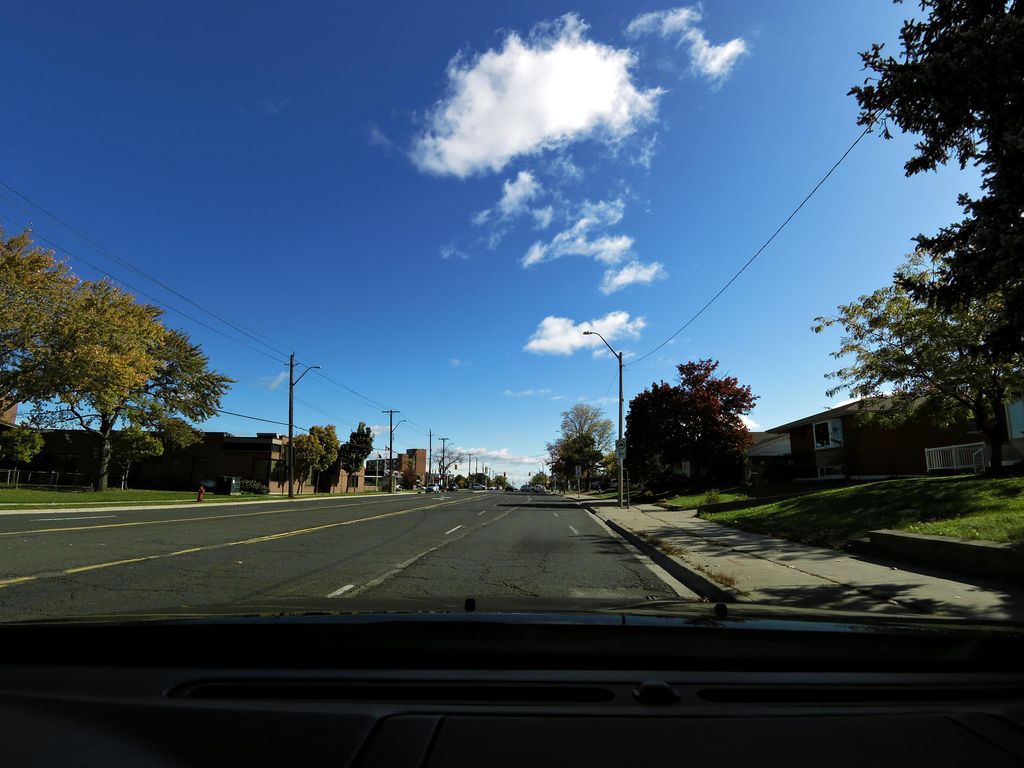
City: hamilton